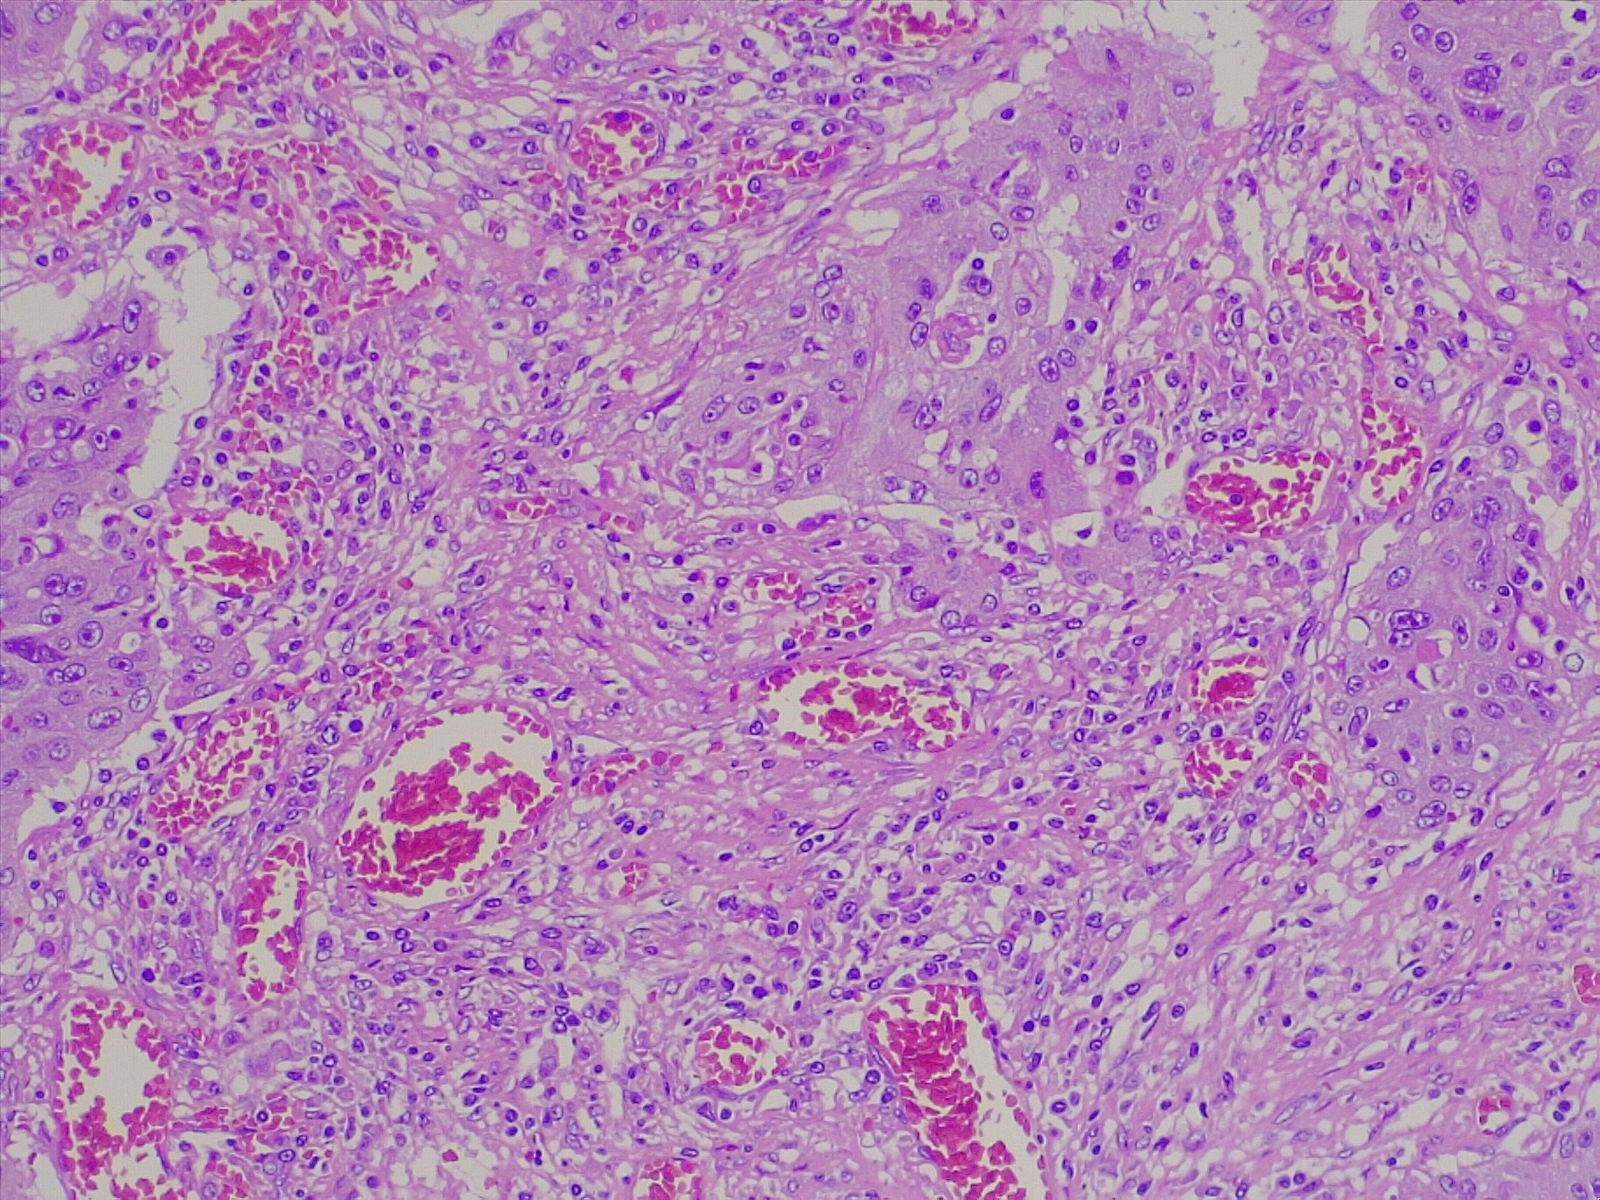
Label: lung squamous cell carcinoma, well differentiated